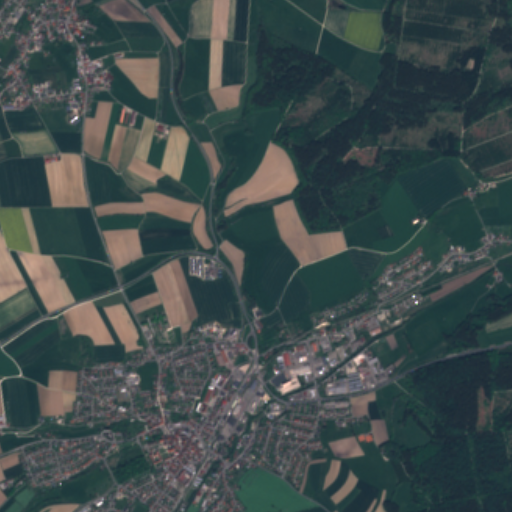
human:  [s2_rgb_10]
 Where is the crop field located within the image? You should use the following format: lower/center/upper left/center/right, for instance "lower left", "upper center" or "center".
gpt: The crop field is located in the upper left of the image.
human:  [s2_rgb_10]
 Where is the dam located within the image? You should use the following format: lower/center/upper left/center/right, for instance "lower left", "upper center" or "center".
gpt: The dam is located in the upper left of the image.
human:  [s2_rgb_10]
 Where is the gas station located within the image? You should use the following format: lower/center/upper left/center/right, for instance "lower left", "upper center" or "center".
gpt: The gas station is located in the lower center of the image.
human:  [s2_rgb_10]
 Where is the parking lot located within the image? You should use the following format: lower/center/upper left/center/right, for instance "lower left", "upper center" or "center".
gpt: There is no parking lot in the image.